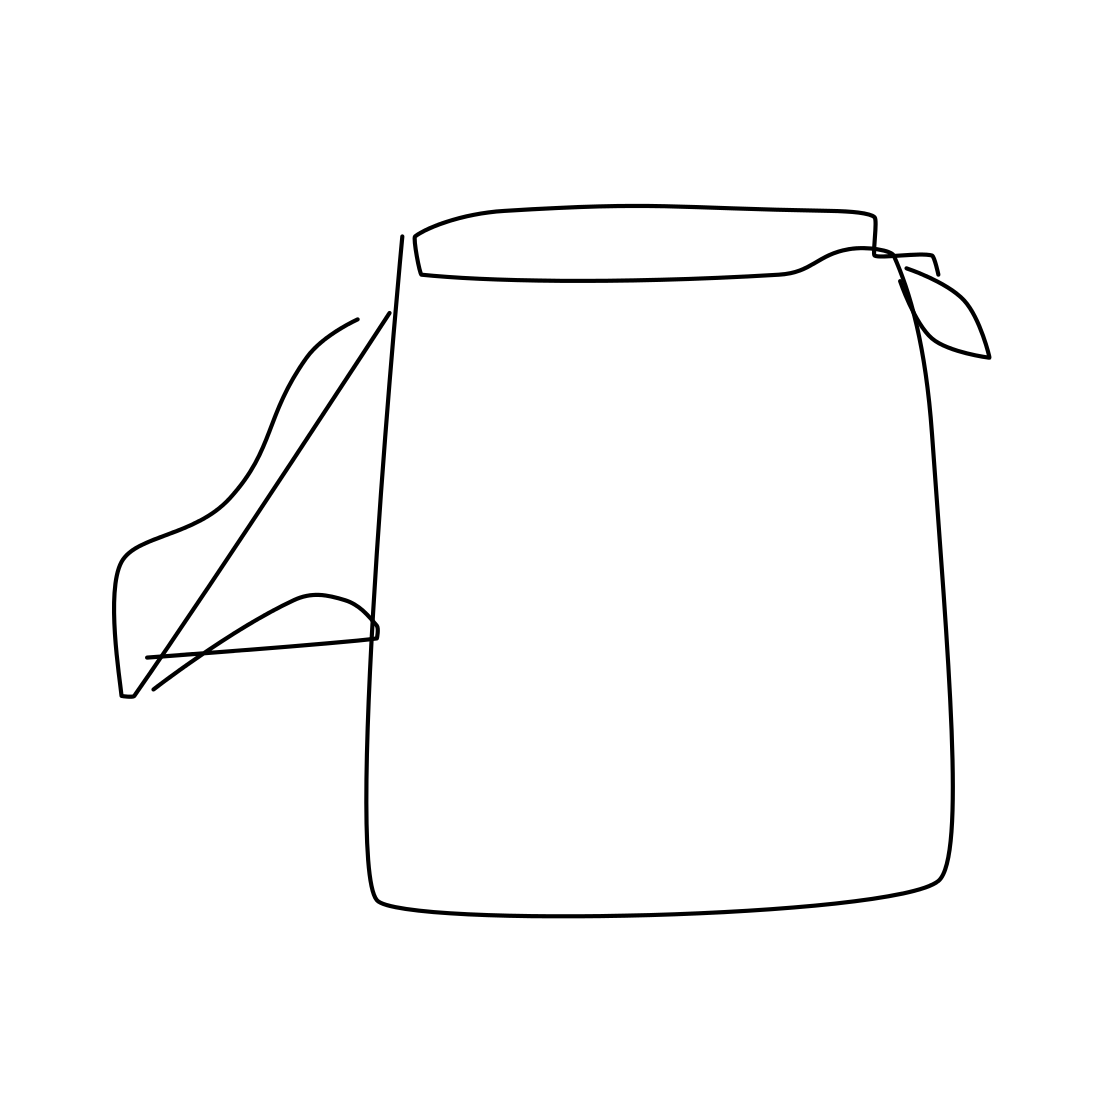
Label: mug